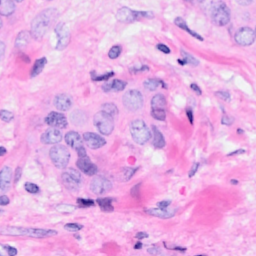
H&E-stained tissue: Breast